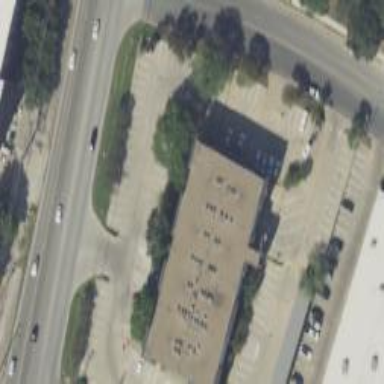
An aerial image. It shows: Bank building.